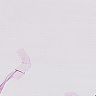
Metastatic tissue present: no